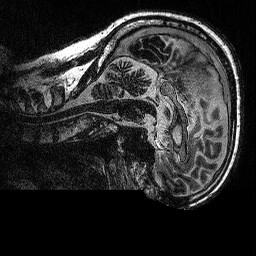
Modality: MP2RAGE
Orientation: sagittal
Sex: male
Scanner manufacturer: siemens
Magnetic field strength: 3 T
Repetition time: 5 s
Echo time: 0.00292 s